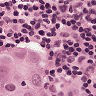
Metastatic tissue present: yes